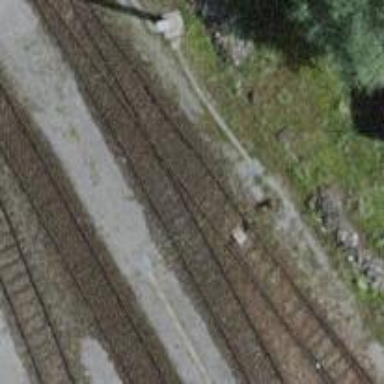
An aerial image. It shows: Railway switch.